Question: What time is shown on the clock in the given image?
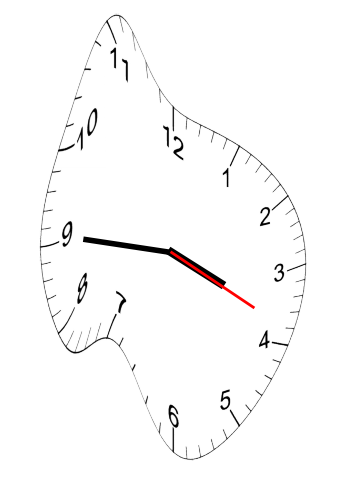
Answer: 03:45:19